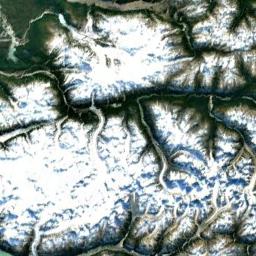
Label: snowberg